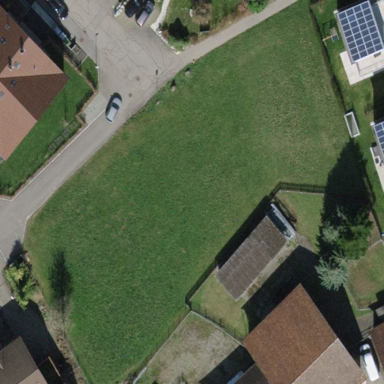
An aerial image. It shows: Open area covered with grass.